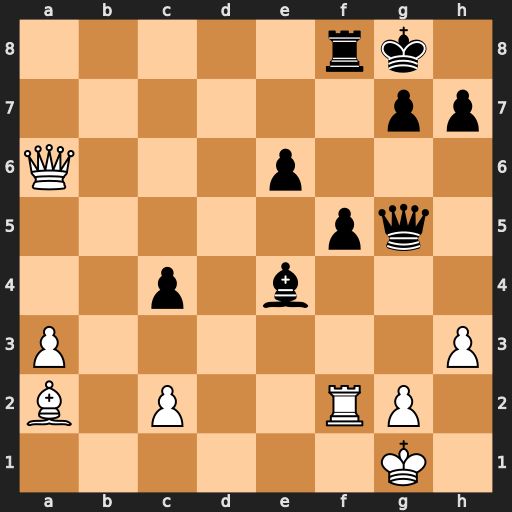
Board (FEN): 5rk1/6pp/Q3p3/5pq1/2p1b3/P6P/B1P2RP1/6K1
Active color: w
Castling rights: -
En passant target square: -
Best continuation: Qxe6+ Kh8 Qxe4 Qc1+ Kh2